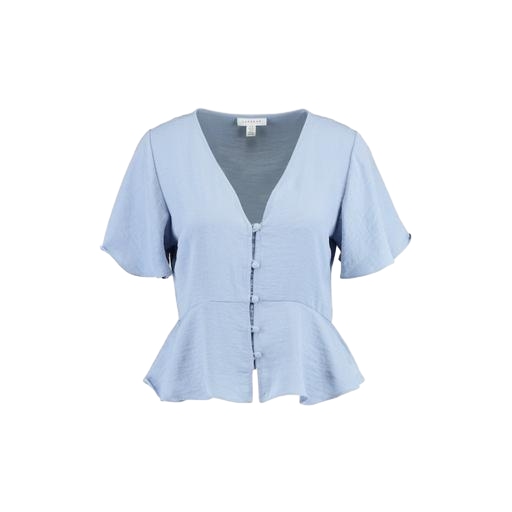
blue button-front top, blue short-sleeved blouse, blue cropped button-down top, white background